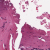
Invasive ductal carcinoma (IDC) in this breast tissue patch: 0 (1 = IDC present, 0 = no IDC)